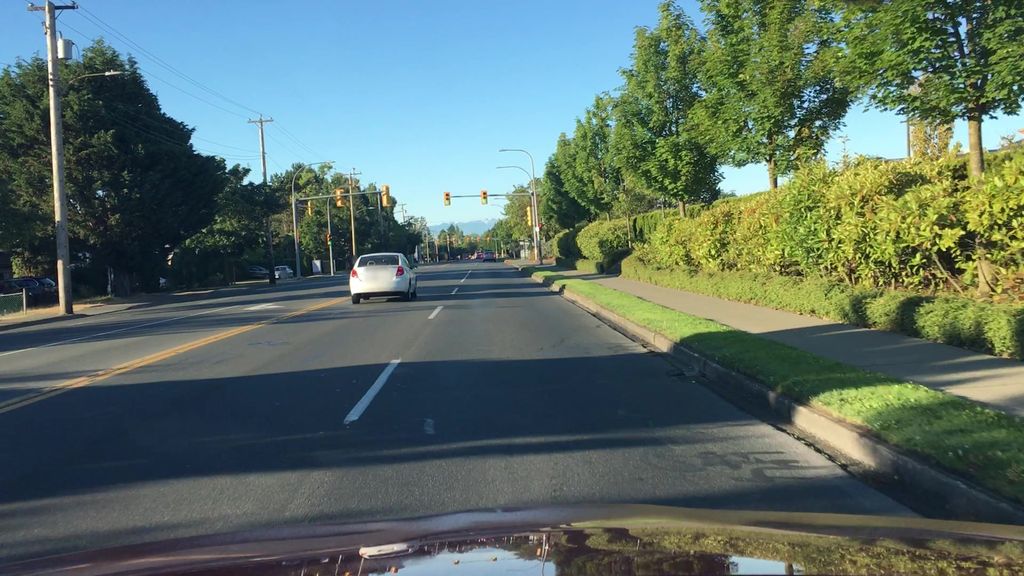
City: victoria